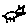
Label: cat